Interaction volume radius: 5 \u00c5
Interaction volume height: 30 \u00c5
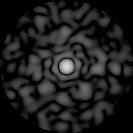
Disorder parameter: 0.8623